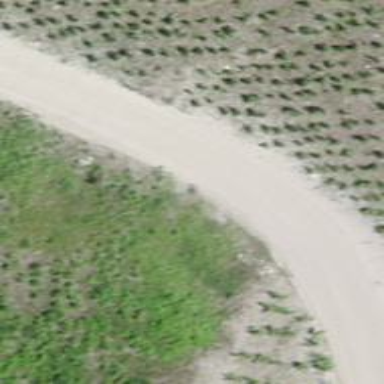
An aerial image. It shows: Unpaved unclassified road.